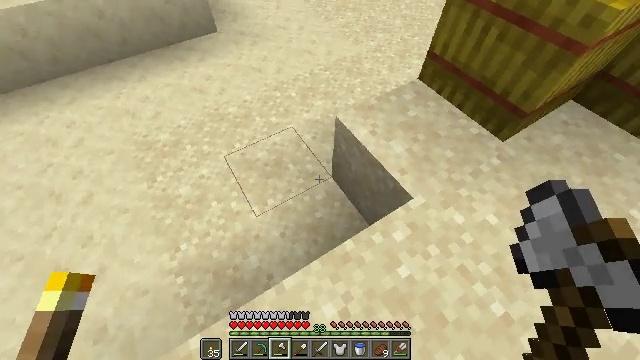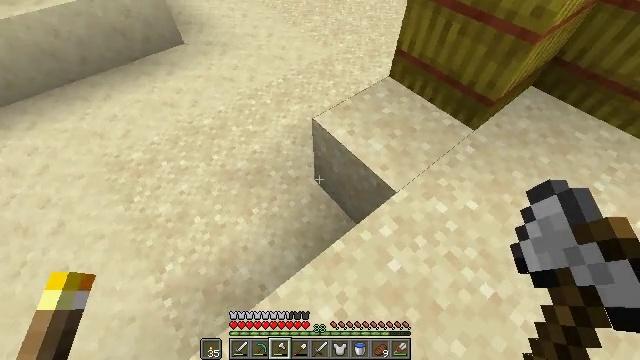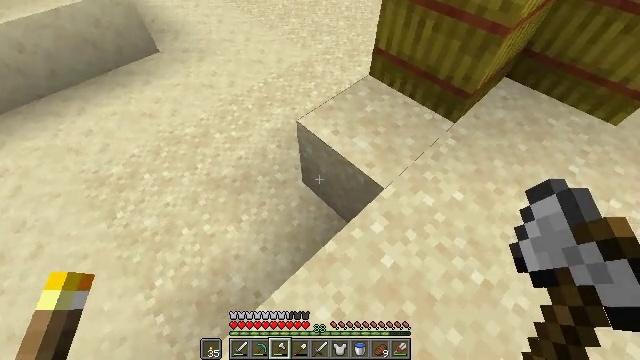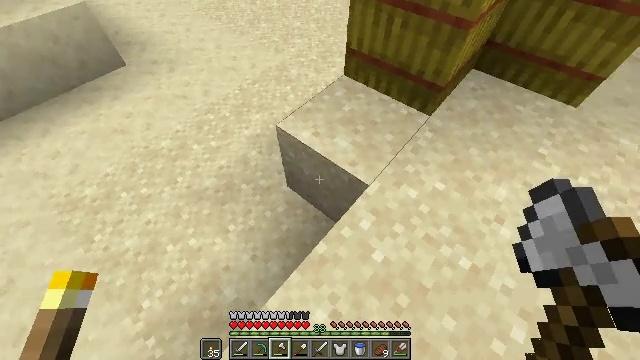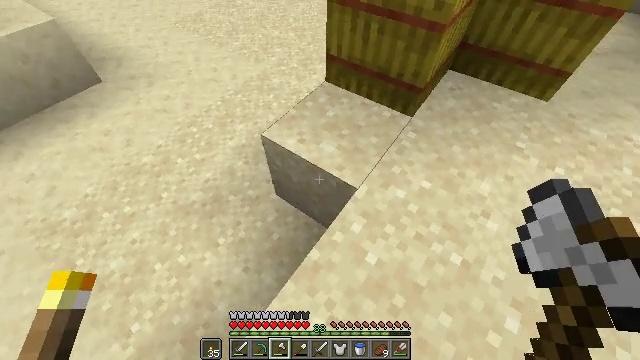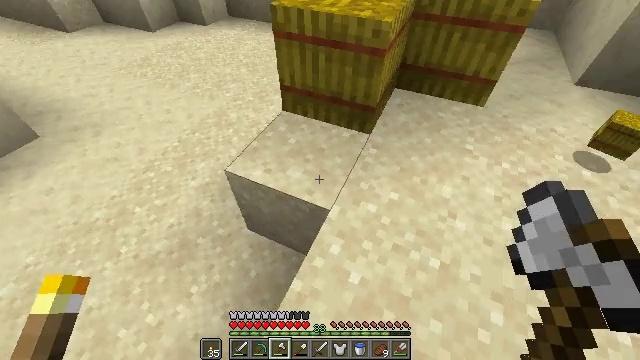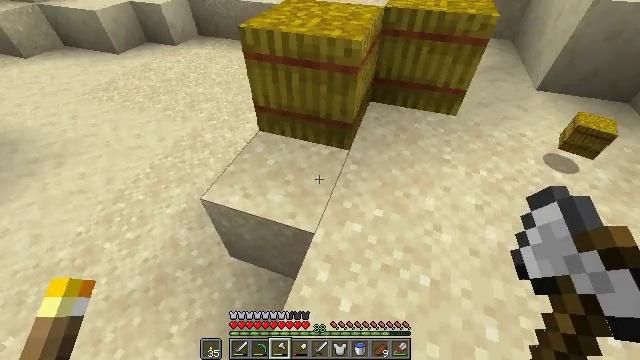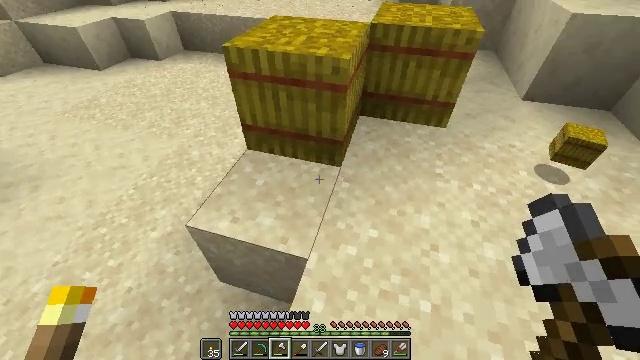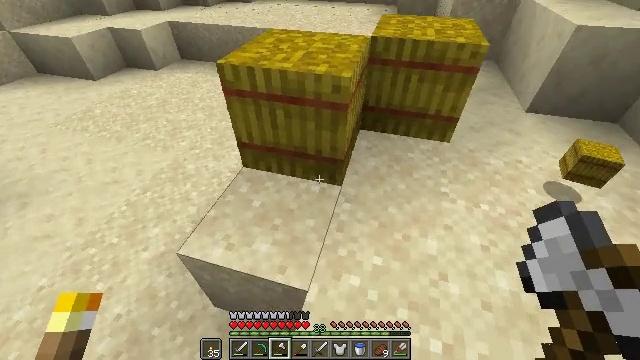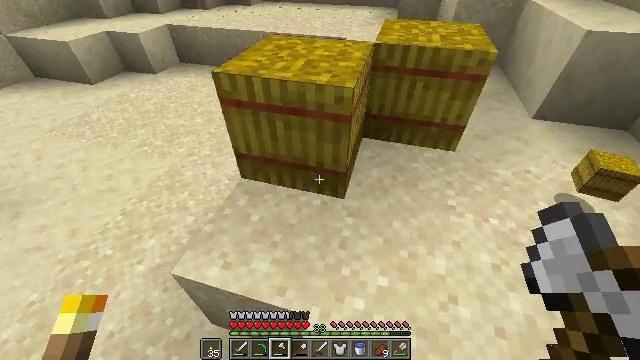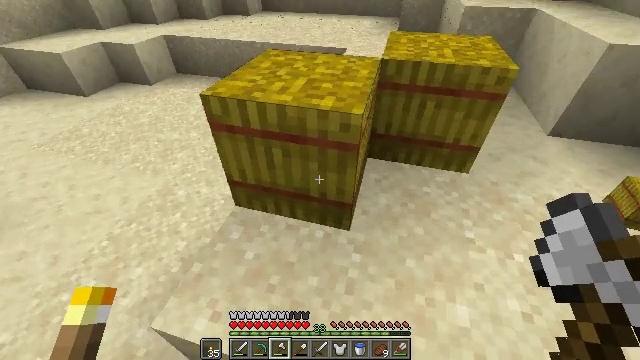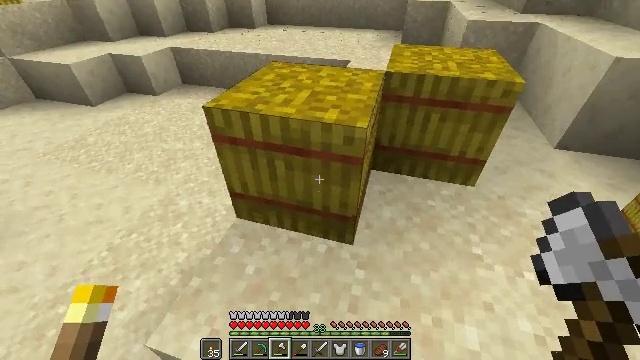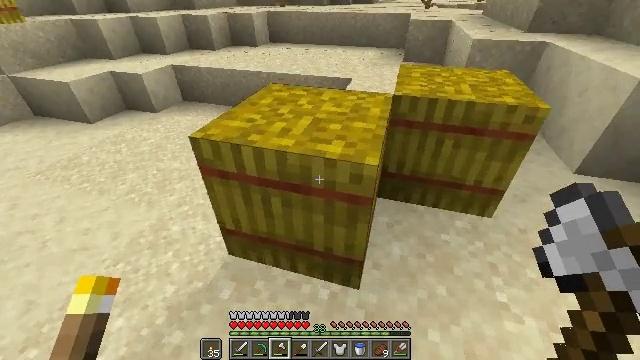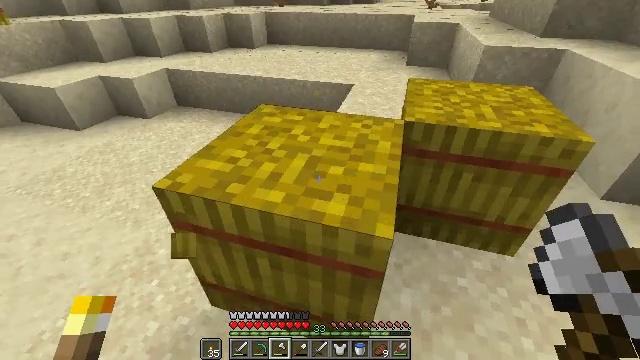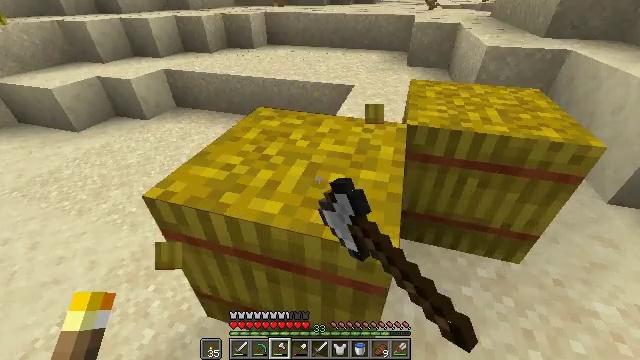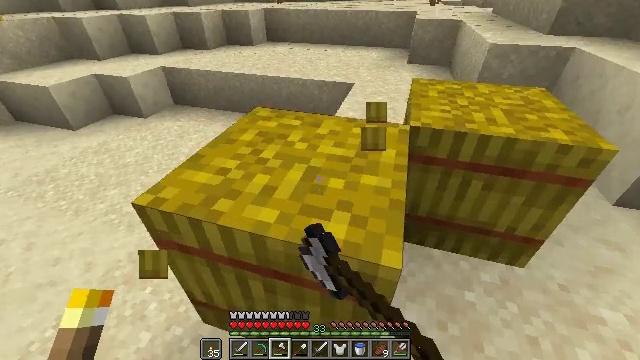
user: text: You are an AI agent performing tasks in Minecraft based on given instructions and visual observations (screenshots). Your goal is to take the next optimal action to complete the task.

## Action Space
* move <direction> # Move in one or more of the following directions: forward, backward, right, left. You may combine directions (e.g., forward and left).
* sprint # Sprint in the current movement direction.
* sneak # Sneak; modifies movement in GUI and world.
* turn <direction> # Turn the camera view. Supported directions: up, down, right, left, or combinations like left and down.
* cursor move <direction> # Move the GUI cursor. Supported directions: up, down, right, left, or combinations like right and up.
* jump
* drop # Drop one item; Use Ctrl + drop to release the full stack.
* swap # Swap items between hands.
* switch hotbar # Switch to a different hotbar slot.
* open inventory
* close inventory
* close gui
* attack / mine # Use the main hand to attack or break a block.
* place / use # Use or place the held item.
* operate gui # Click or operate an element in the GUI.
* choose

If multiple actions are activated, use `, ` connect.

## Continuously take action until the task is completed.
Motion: motion action
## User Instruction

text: Gather hay blocks from the farm.
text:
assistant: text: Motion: turn right
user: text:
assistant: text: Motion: turn right
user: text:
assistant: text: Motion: turn right
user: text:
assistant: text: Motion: turn right and up
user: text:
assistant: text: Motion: turn right and up
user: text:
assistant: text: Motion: move forward, turn right and up
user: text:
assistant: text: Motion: move forward, turn right and up
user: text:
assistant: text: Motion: move forward, turn up
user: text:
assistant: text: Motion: move forward
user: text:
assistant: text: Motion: move forward, turn up
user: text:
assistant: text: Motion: move forward, turn up
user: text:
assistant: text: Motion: move forward, turn up
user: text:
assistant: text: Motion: move forward, attack / mine
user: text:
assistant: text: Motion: attack / mine
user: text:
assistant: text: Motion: attack / mine
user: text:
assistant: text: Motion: turn down, attack / mine
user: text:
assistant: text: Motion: turn right and down, attack / mine
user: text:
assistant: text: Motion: turn right and down, attack / mine
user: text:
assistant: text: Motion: turn right, attack / mine
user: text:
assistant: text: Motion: attack / mine
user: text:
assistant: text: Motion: turn right, attack / mine
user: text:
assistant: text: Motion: move left, turn right, attack / mine
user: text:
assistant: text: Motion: move left, turn right, attack / mine
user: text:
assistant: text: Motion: move forward and move left, turn right, attack / mine
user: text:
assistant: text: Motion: move forward and move left, turn right, attack / mine
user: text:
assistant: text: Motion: move forward and move left, turn right, attack / mine
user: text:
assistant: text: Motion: move forward, turn right, attack / mine
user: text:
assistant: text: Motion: turn right, attack / mine
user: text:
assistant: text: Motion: turn right, attack / mine
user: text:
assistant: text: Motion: turn right, attack / mine